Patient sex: M
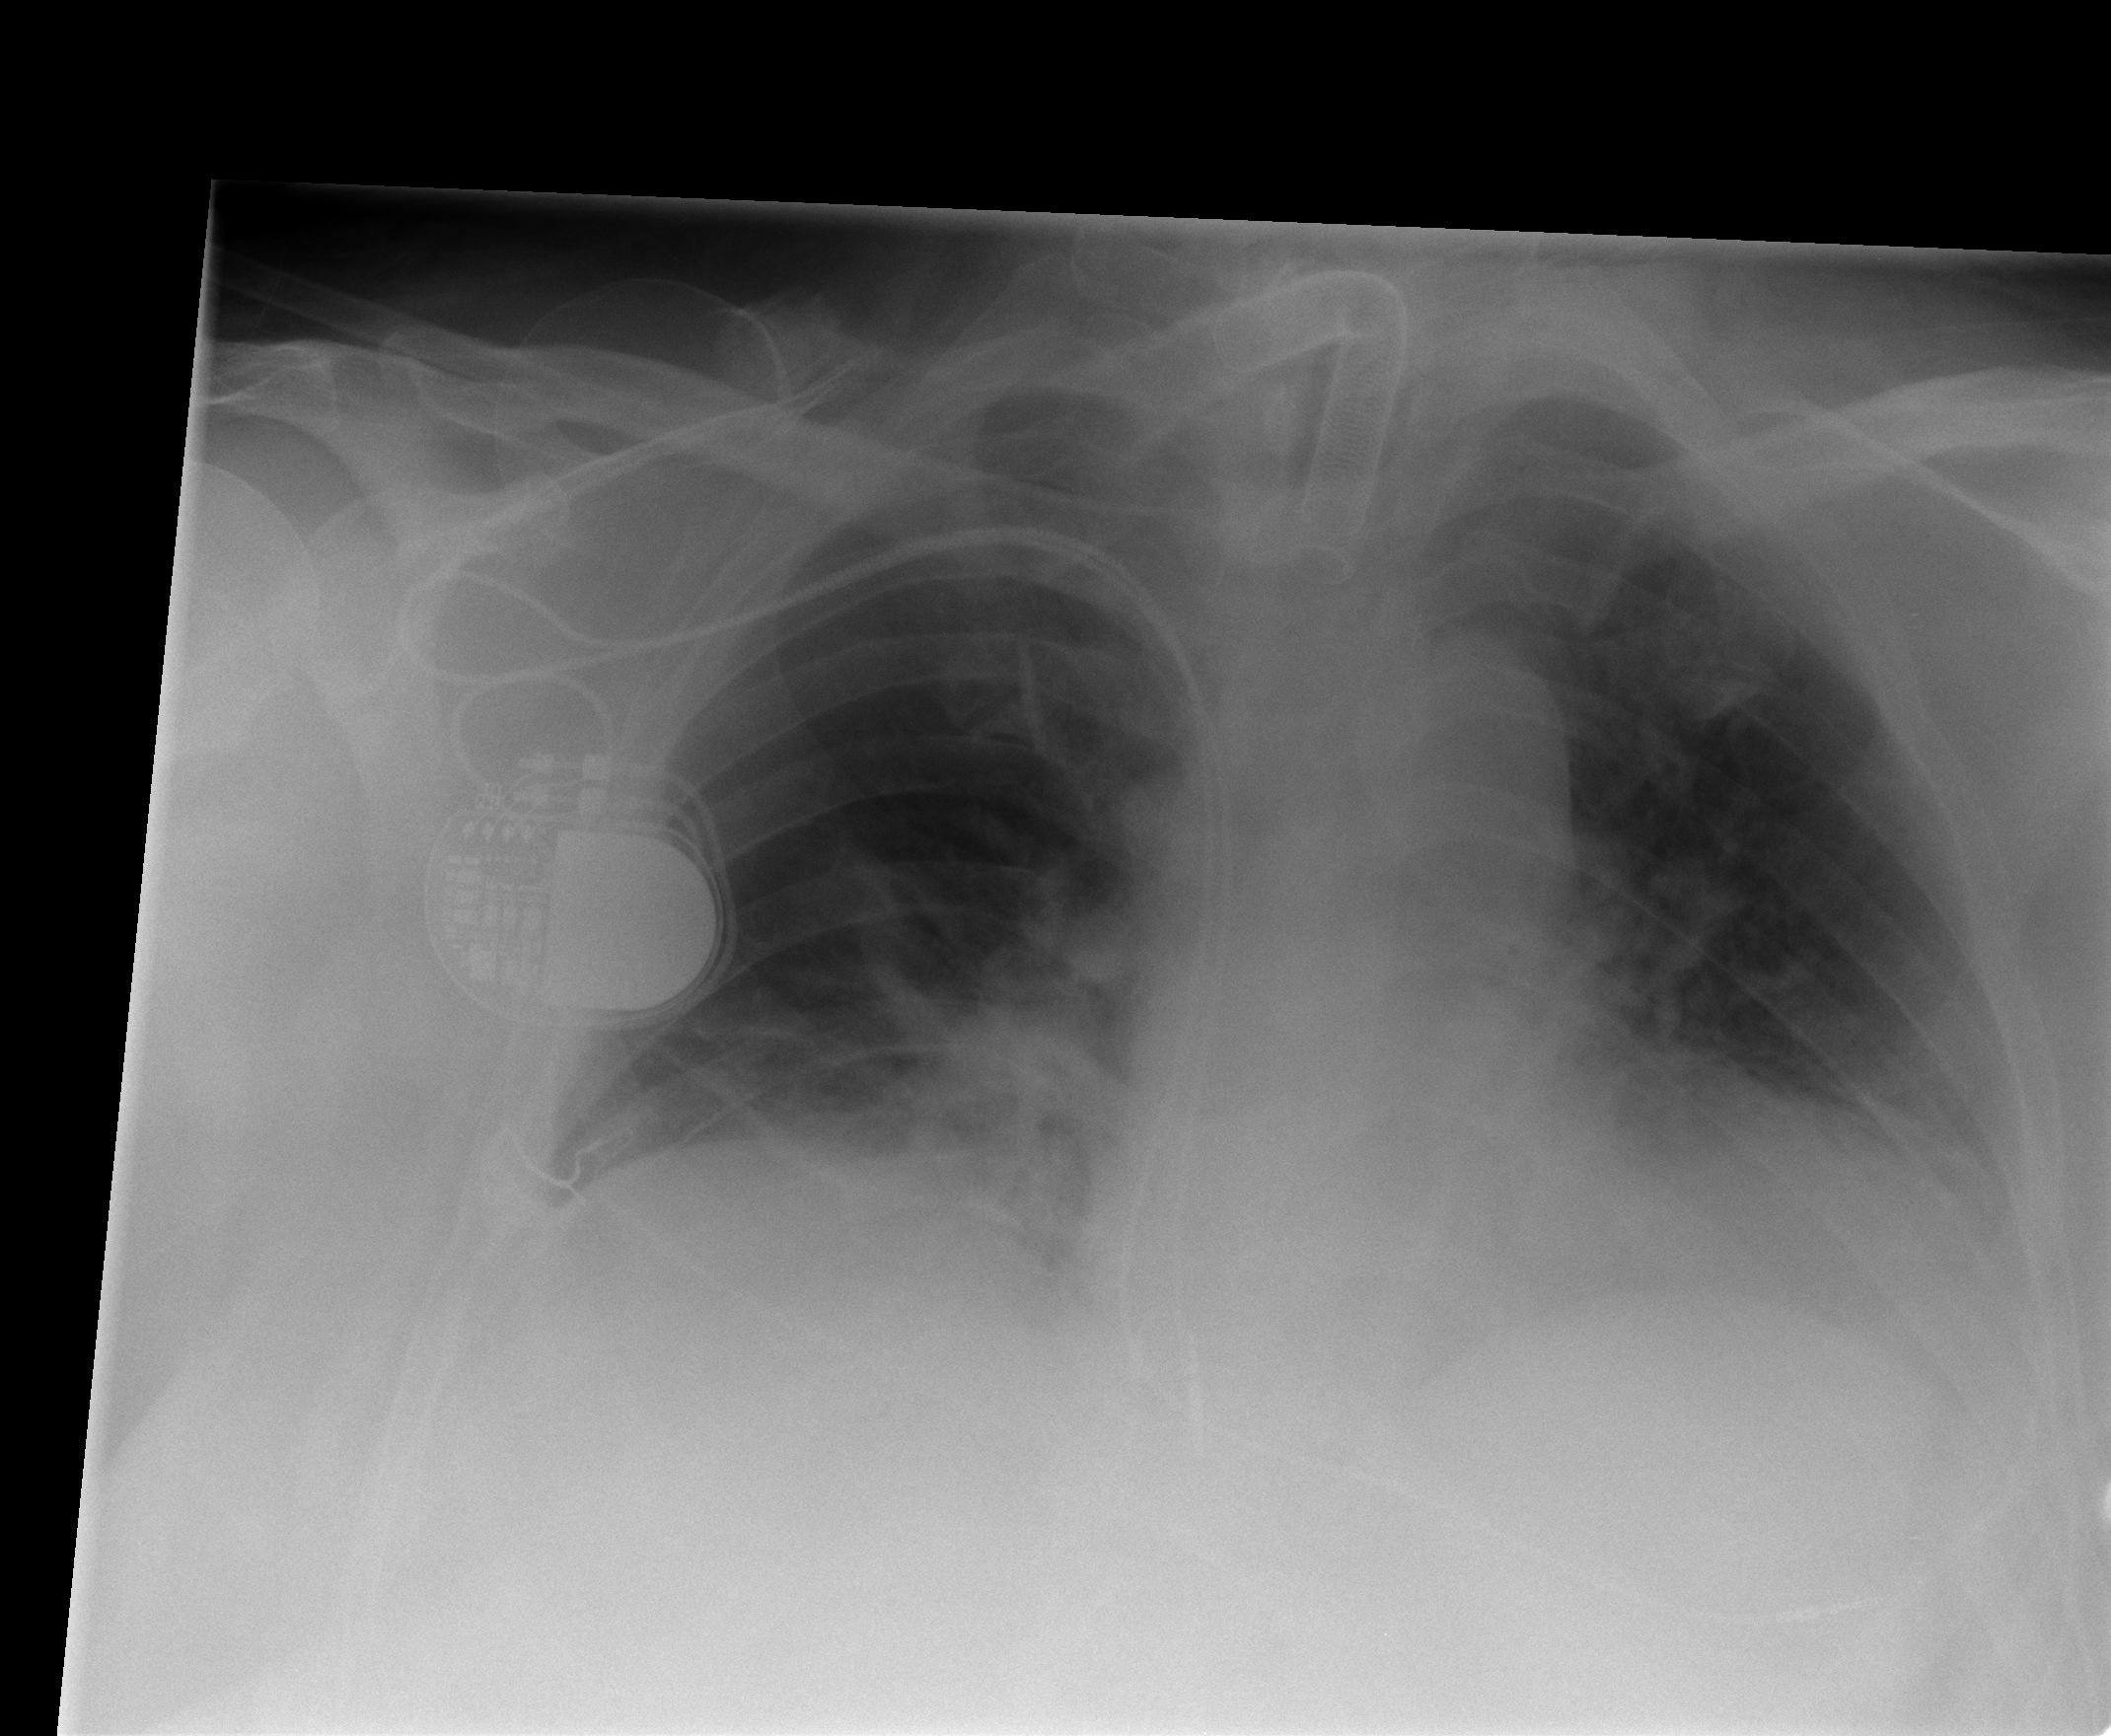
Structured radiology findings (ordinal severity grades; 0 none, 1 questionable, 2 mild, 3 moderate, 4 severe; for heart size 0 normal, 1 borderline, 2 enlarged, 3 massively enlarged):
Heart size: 2
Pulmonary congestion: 2
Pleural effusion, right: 0
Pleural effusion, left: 2
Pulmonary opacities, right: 0
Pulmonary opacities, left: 0
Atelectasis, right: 0
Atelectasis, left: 0